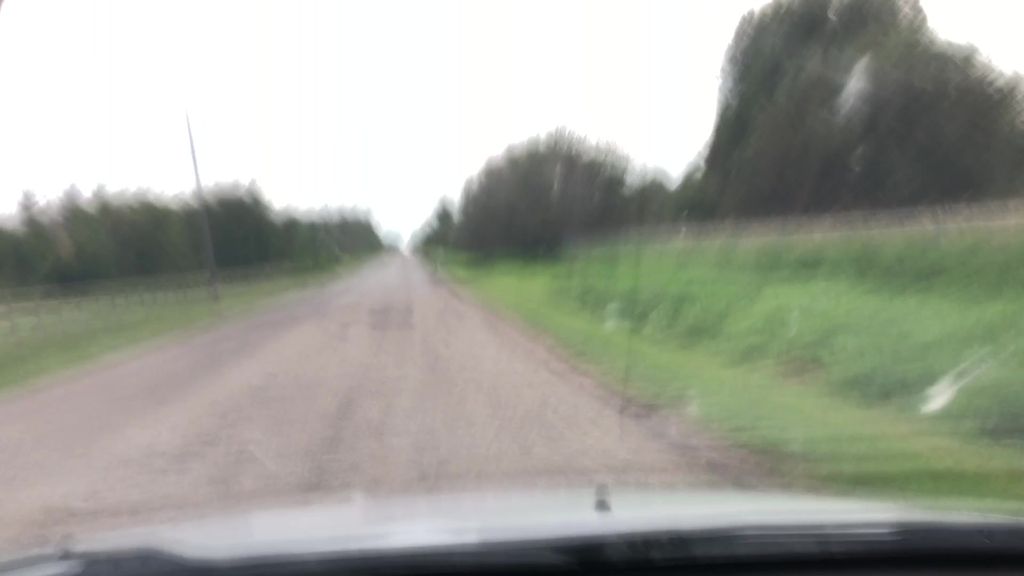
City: edmonton